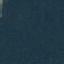
Land use / land cover: Forest